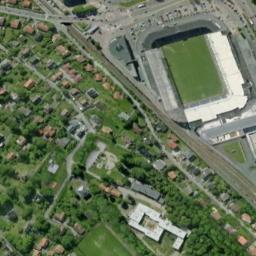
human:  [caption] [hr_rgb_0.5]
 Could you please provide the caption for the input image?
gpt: There are lots of trees beside the stadium .

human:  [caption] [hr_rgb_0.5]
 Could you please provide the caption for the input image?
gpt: The stadium is on the grass next to some buildings and trees .

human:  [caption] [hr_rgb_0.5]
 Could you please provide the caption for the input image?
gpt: This rectangular stadium has dense residential areas on one side .

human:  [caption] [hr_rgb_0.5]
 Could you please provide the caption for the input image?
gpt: Square stadium next to the lawn .

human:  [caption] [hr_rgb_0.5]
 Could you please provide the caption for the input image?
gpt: There are many buildings and green trees around the stadium .